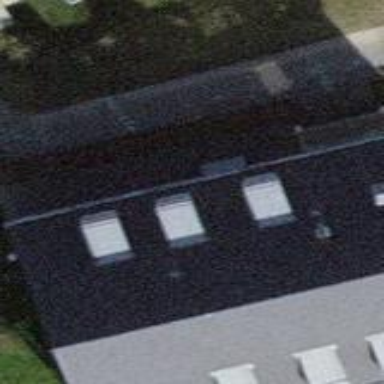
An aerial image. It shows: Gabled roof adorns the apartments building.